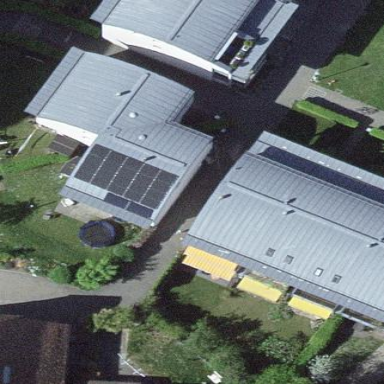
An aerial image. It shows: Residential building with flat roof.